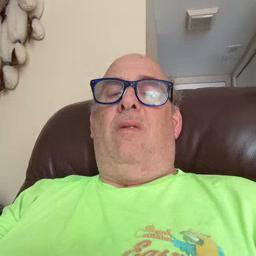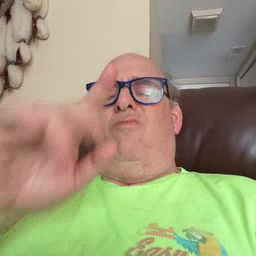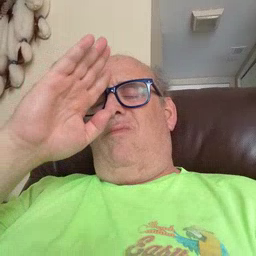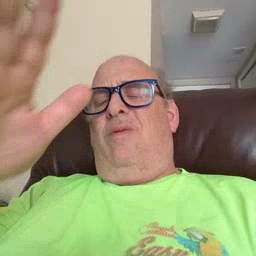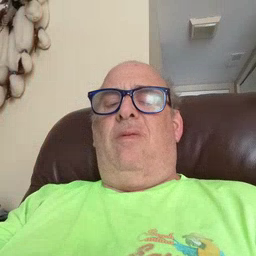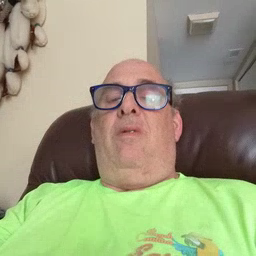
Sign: pretend